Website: bh-photo
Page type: review-order
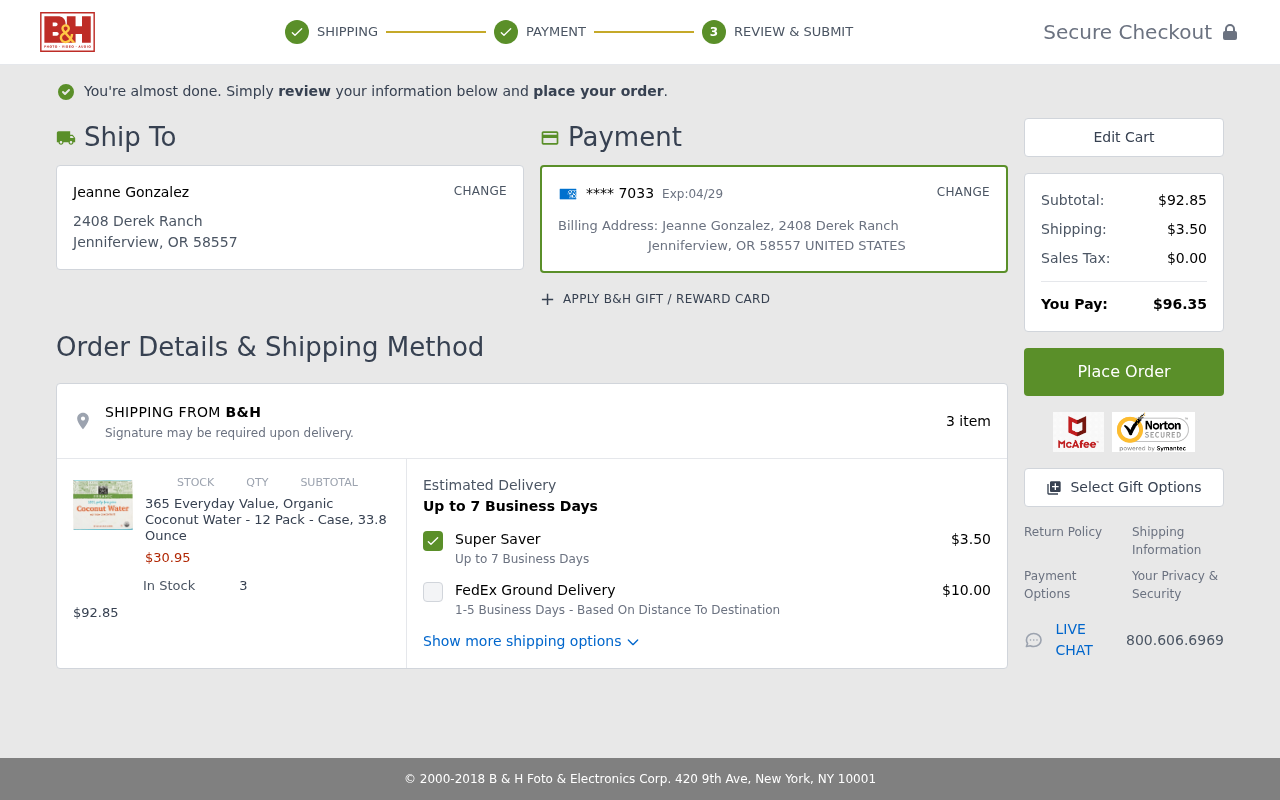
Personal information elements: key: PII_CARD_EXPIRY
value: Exp:04/29
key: PII_CARD_LAST4
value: **** 7033
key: PII_CITY_STATE_ZIP
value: Jenniferview, OR 58557
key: PII_COUNTRY
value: UNITED STATES
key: PII_FULLNAME
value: Jeanne Gonzalez
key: PII_FULLNAME2
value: Jeanne Gonzalez
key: PII_STREET
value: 2408 Derek Ranch
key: PII_STREET2
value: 2408 Derek Ranch
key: PII_CITY_STATE_ZIP2
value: Jenniferview, OR 58557
Product elements: key: PRODUCT1_NAME
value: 365 Everyday Value, Organic Coconut Water - 12 Pack - Case, 33.8 Ounce
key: PRODUCT1_PRICE
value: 30.95
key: PRODUCT1_QUANTITY
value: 3
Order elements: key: ORDER_NUM_ITEMS
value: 3 item
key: ORDER_SUBTOTAL
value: $92.85
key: ORDER_SHIPPING_COST
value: $3.50
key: ORDER_SHIPPING_ALT
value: $10.00
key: ORDER_SUBTOTAL2
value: $92.85
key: ORDER_SHIPPING_COST2
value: $3.50
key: ORDER_TAX
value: $0.00
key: ORDER_TOTAL
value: $96.35